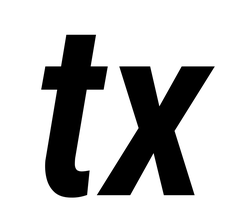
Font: Roboto-Italic_Condensed_SemiBold_Italic